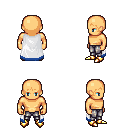
a pixel art fantasy rpg character, male body template, human, tanned skin, white trimmed cape, metal pants, plain hairstyle, gold boots, four views (front, back, left, right), 2x2 character sprite sheet, small pixel art, hard edges, no anti-aliasing